Question: I am wanting to know how to go about deploying my <URL>.
Assuming I need to be running in production mode to do so. I noticed for the static deployment on docpad you just upload the contents of the out directory. If we are using a node server do we upload the entire project direcory. Which I did try but I don't think my docpad.coffee settings were correct. You can see below my attempt at this.
## docpad.coffee
'''
# ----------------
# Server Configuration
# Server Express
# ----------------
# The express.js instance that we want DocPad to use
# If not set, we will create our own
serverExpress: default
# ----------------
# Port
# ----------------
# Use to change the port that DocPad listens to
# By default we will detect the appropriate port number for our environment
# if no environment port number is detected we will use 9778 as the port number
# Checked environment variables are:
# - PORT - Heroku, Nodejitsu, Custom
# - VCAP_APP_PORT - AppFog
# - VMC_APP_PORT - CloudFoundry
port: - PORT
'''
The First step according to the modulus site is to I assumed that would meant adding the '- PORT' to the file.
As well I am not even sure how to have the site run in production when uploaded, remember I am just uploading the entire directory. Do I run a command from the Modulus server in terminal once the project is deployed?
Modulus also asks for the following in my packages.json file. I had most of them already except for the '"main": "path/to/custom_main.js"' which I assumed was the docpad.coffee file, so I linked to that.
## Package.json
'''
{
"name": "zurb-foundation.docpad",
"version": "0.4.0",
"description": "Zurb Foundation skeleton for DocPad. Simple and flexible HTML, CSS, and Javascript for popular user interface components and interactions.",
"homepage": "https://github.com/axyz/zurb-foundation.docpad",
"keywords": [
"docpad-skeleton",
"docpad",
"website",
"foundation",
"zurb foundation"
],
"author": "Andrea Moretti <axyzxp@gmail.com>",
"maintainers": [
"Andrea Moretti <axyzxp@gmail.com>"
],
"contributors": [
"Andrea Moretti <axyzxp@gmail.com>"
],
"bugs": {
"url": "https://github.com/axyz/zurb-foundation.docpad/issues"
},
"repository": {
"type": "git",
"url": "http://github.com/axyz/zurb-foundation.docpad.git"
},
"engines": {
"node": "0.10",
"npm": "1.3"
},
"main": "docpad.coffee",
"dependencies": {
"docpad": "~6.54.1",
"docpad-plugin-eco": "~2.0.2",
"docpad-plugin-livereload": "~2.5.3",
"docpad-plugin-coffeescript": "~2.2.2",
"express" : "2.5.x",
"ejs" : "0.8.x",
"docpad-plugin-nodesass": "~2.1.1"
},
"main": "node_modules/docpad/bin/docpad-server",
"scripts": {
"start": "node_modules/docpad/bin/docpad-server"
},
"devDependencies": {}
}
'''
When I Deployed the site it did not work at all, I mean I had a link but the site didnt work. Any suggestions on what to do when deploying a docpad site to Modulus? I used the skeleton Foundation with Sass as well after installing docpad, which did work locally.
Ok still trying to get this thing working, when I run the site now it works locally, and when I deploy it I get a link to a modulus subdomian that doesnt work. I went and checked the logs on the modulus site and this is what I get
## Modulus Logs
...
'''
docpad-plugin-coffeescript@2.2.2 node_modules/docpad-plugin-coffeescript
+-- coffee-script@1.6.3
docpad-plugin-eco@2.0.2 node_modules/docpad-plugin-eco
+-- eco@1.1.0-rc-3 (strscan@1.0.1, coffee-script@1.6.3)
express@2.5.11 node_modules/express
+-- qs@0.4.2
+-- mime@1.2.4
+-- mkdirp@0.3.0
+-- connect@1.9.2 (formidable@1.0.14)
docpad-plugin-livereload@2.5.3 node_modules/docpad-plugin-livereload
+-- extendr@2.1.0 (typechecker@2.0.8)
+-- primus@1.4.4 (extendable@0.0.6, load@1.0.0)
+-- ws@0.4.31 (tinycolor@0.0.1, options@0.0.5, commander@0.6.1, nan@0.3.2)
docpad@6.54.4 node_modules/docpad
+-- lazy-require@1.0.0
+-- eachr@2.0.2
+-- extendr@2.1.0
+-- extract-opts@2.2.0
+-- caterpillar-filter@2.0.3
+-- envfile@1.0.0
+-- getmac@1.0.6
+-- commander@2.0.0
+-- ambi@2.1.6
+-- typechecker@2.0.8
+-- taskgroup@3.3.0
+-- mime@1.2.11
+-- query-engine@1.5.3
+-- bal-util@2.3.2
+-- safefs@3.0.3 (taskgroup@3.2.4)
+-- semver@2.2.1
+-- safeps@2.2.8 (taskgroup@3.2.4)
+-- caterpillar-human@2.1.1 (ansistyles@0.1.1, ansicolors@0.2.1)
+-- progressbar@1.0.3 (progress@1.1.2)
+-- event-emitter-grouped@2.3.1 (taskgroup@3.2.4)
+-- watchr@2.4.4 (taskgroup@3.2.4)
+-- promptly@0.2.0 (read@1.0.5)
+-- backbone@1.1.0 (underscore@1.5.2)
+-- jschardet@1.1.0
+-- superagent@0.15.7 (methods@0.0.1, cookiejar@1.3.0, debug@0.7.3, qs@0.6.5, emitter-component@1.0.0, reduce-component@1.0.1, mime@1.2.5, formidable@1.0.14)
+-- lodash@2.2.1
+-- cson@1.4.5 (requirefresh@1.1.2, coffee-script@1.6.3, js2coffee@0.2.3)
+-- caterpillar@2.0.6 (readable-stream@1.1.9)
+-- encoding@0.1.7 (iconv-lite@0.2.11)
+-- yamljs@0.1.4 (glob@3.1.21, argparse@0.1.15)
+-- express@3.4.4 (methods@0.1.0, range-parser@0.0.4, cookie-signature@1.0.1, fresh@0.2.0, debug@0.7.3, buffer-crc32@0.2.1, cookie@0.1.0, send@0.1.4, mkdirp@0.3.5, commander@1.3.2, connect@2.11.0)
docpad-plugin-nodesass@2.1.1 node_modules/docpad-plugin-nodesass
+-- node-neat@1.0.0
+-- node-bourbon@1.0.0
+-- taskgroup@3.2.4 (ambi@2.1.6)
+-- node-sass@0.7.0 (node-watch@0.3.4, colors@0.6.0-1, mkdirp@0.3.5, optimist@0.6.0, mocha@1.13.0)
INFO: Main file specified in package.json: node_modules/docpad/bin/docpad-server
INFO: Starting application.
[32minfo:[39m Welcome to DocPad v6.54.4 (global installation: /mnt/data/2/node_modules/docpad)
[32minfo:[39m Contribute: http://docpad.org/docs/contribute
[32minfo:[39m Plugins:
[32minfo:[39m Environment: production
[32minfo:[39m DocPad listening to http://localhost:8080/ on directory /mnt/data/2/node_modules/docpad/bin/out
[32minfo:[39m Generating...
[33mnotice:[39m DocPad is currently running without any plugins installed. You probably want to install some: http://docpad.org/plugins
Error: Cannot generate website as the src dir was not found
at /mnt/data/2/node_modules/docpad/out/lib/docpad.js:3102:21
at /mnt/data/2/node_modules/docpad/node_modules/safefs/out/lib/safefs.js:185:16
at Object.cb [as oncomplete] (fs.js:168:19)
[2013-11-03T17:19:32.095Z] Application initialized with pid 69363
'''
The entire log file can be seen here <URL>
It says it cant find the src directory however the source directory is there according to this screen shot so I do not understand.

## Update
I just noticed that the error it is referring to the src directory in the node_modules/docpad directory, my app created with 'docpad run' did not have a src directory in node_modules/docpad. WHy might this be?
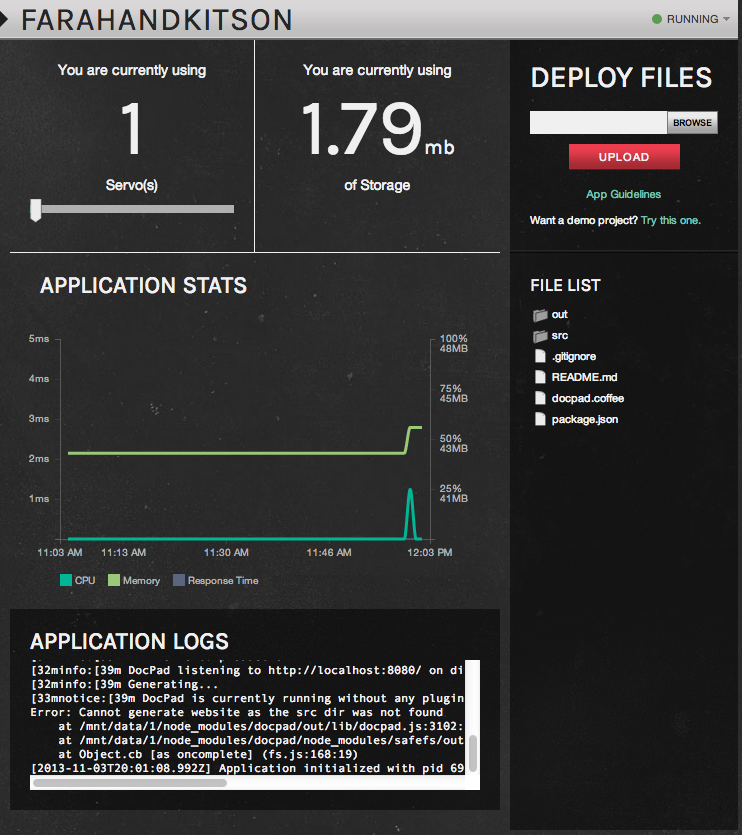
Answer: It appears that modulus does something odd when just using package.json to set docpad as the entry point. My guess is that it doesn't set the current directory correctly.
I got it working by creating an app.js that just hands off execution to docpad (similar to the <URL> for AppFog:
'''
module.exports = require(__dirname+'/node_modules/docpad/out/bin/docpad-server');
'''
Then in package.json, I pointed 'main' at 'app.js'
'''
"engines" : {
"node": "0.10",
"npm": "1.2"
},
"dependencies": {
... the dependencies from the skeleton ...
},
"main": "app.js",
'''
===
You shouldn't set 'serverExpress' at all. Remove that set of lines. You also shouldn't set 'port'. The 'port' setting in docpad.coffee is only if you want to hard code a specific port (which you don't). docpad will automatically look at all of the environment variables typically used by node hosts (including the one that Modulus is setting) and will figure out the correct port without you doing anything special.